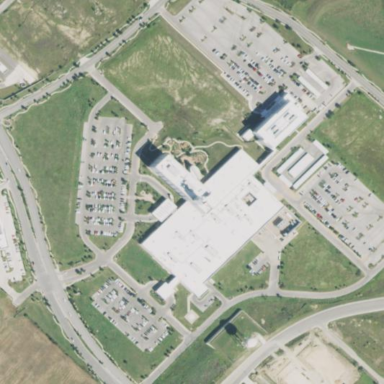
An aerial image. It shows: Hospital providing healthcare services.